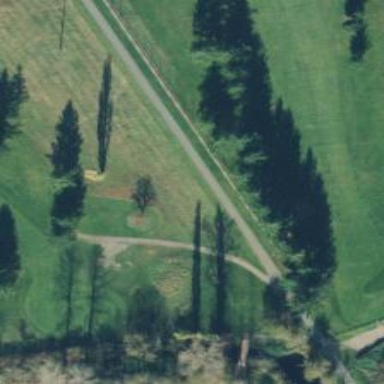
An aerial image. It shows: Path for both road and golf.